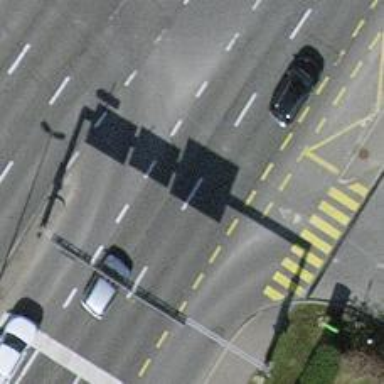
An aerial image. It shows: Secondary road with asphalt surface.